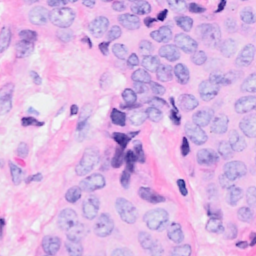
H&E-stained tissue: Breast